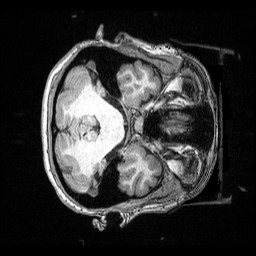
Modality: T1w
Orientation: axial
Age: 48
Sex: female
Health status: ill
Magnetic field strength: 3 T
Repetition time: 2.53 s
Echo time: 0.00331 s